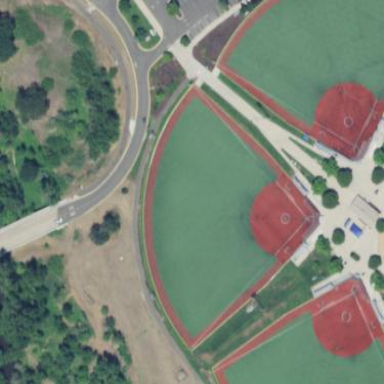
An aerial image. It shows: Softball pitch with artificial turf.